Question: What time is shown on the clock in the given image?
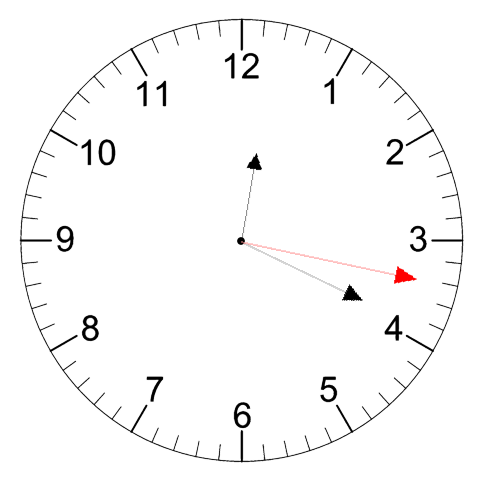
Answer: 12:19:17